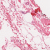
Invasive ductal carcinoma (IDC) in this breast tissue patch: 0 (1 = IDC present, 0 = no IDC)